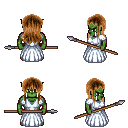
a pixel art fantasy rpg character, male body template, orc, green skin, underdress, red pants, brown unkempt hairstyle, spear, four views (front, back, left, right), 2x2 character sprite sheet, small pixel art, hard edges, no anti-aliasing